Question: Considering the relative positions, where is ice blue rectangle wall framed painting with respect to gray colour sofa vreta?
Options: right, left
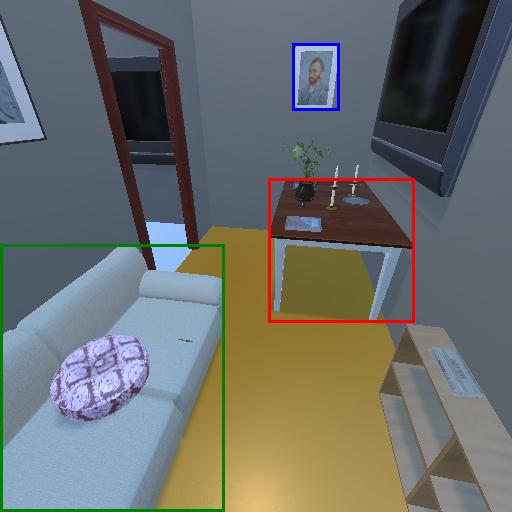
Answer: right